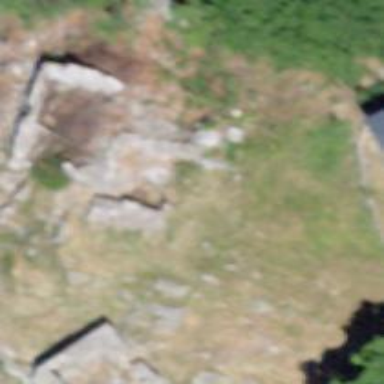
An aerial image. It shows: Historic building in ruins.